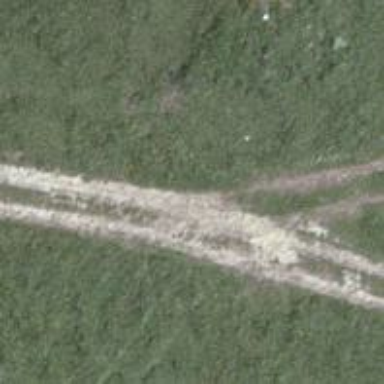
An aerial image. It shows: Track road with grade3 tracktype.